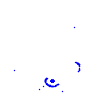
Particle: proton